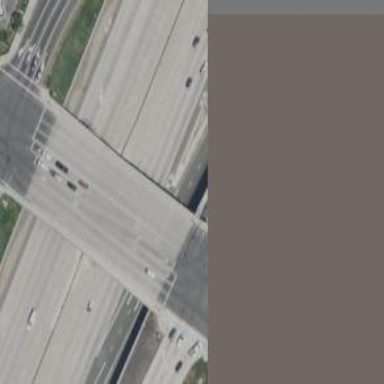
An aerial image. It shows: Motorway.